Interaction volume radius: 5 \u00c5
Interaction volume height: 10 \u00c5
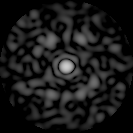
Disorder parameter: 0.8263